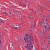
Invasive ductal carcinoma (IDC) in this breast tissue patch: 1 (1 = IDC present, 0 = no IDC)